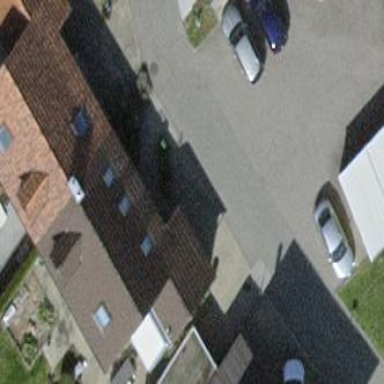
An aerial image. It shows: Semi-detached house.